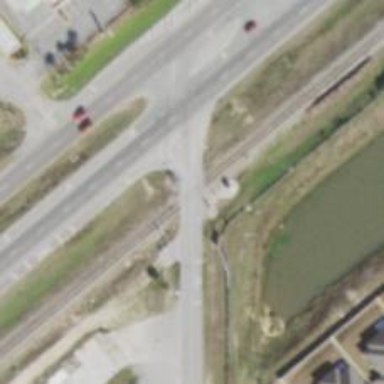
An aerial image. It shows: Railway level crossing.